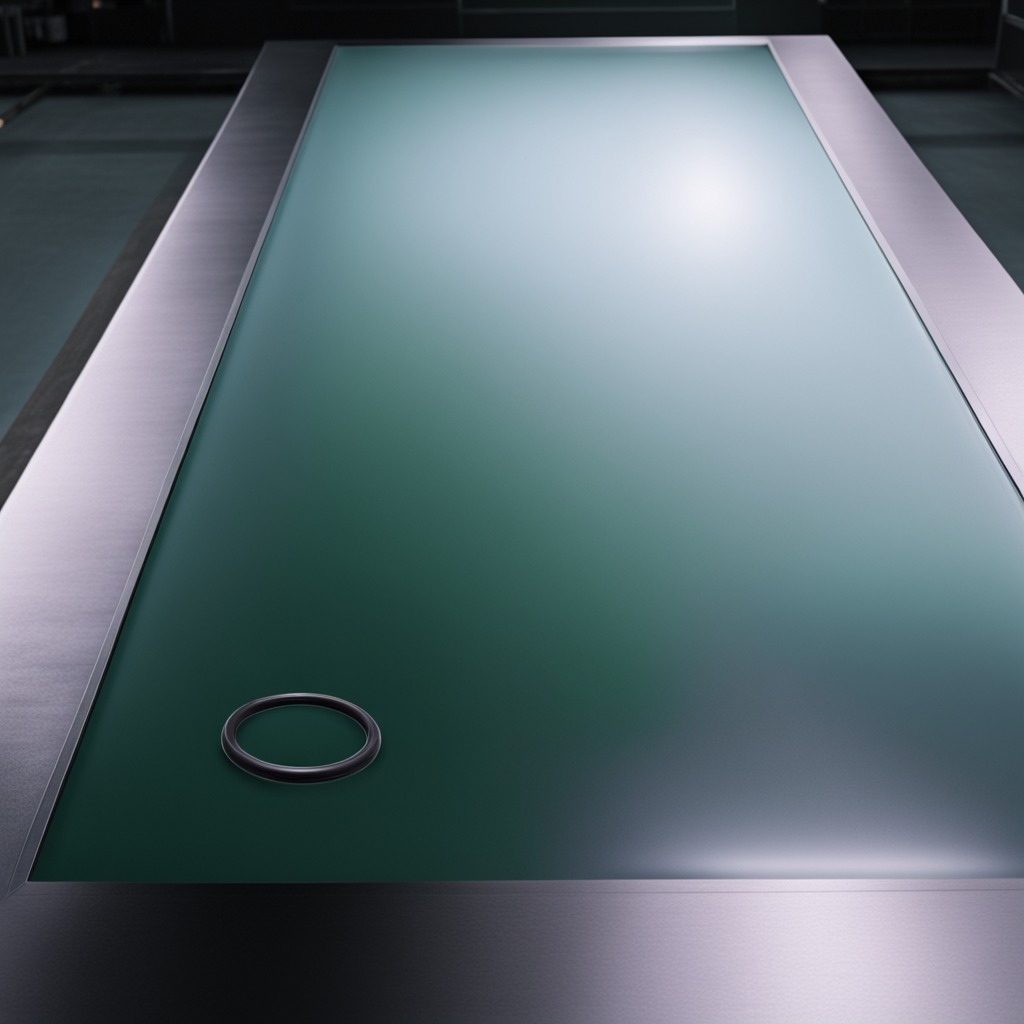
A rubber O-ring lies on the table.